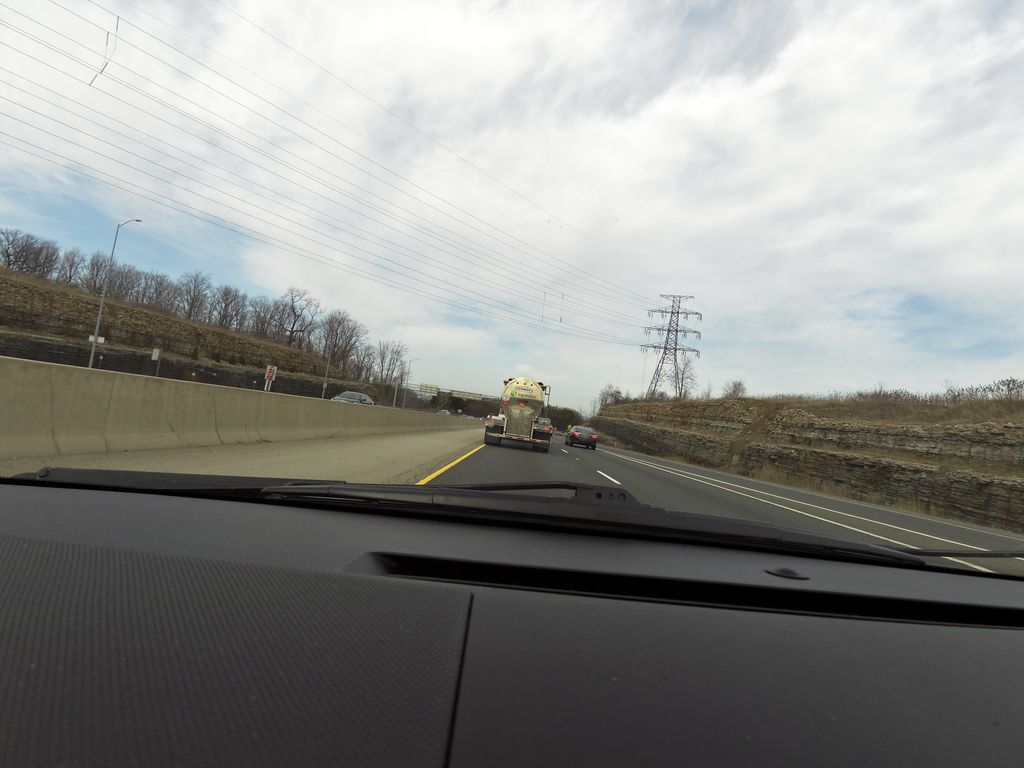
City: hamilton